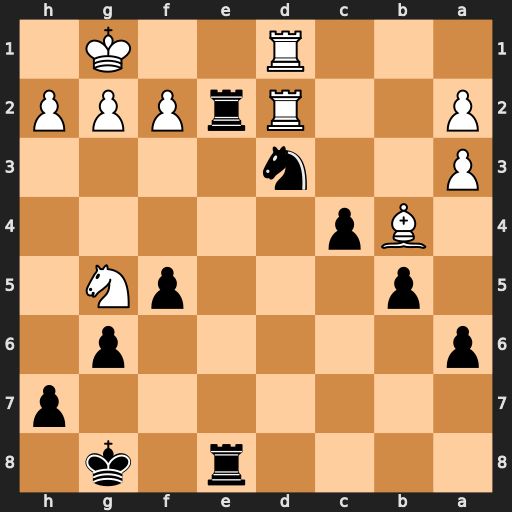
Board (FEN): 4r1k1/7p/p5p1/1p3pN1/1Bp5/P2n4/P2RrPPP/3R2K1
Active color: b
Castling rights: -
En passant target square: -
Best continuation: Re1+ Rxe1 Rxe1#